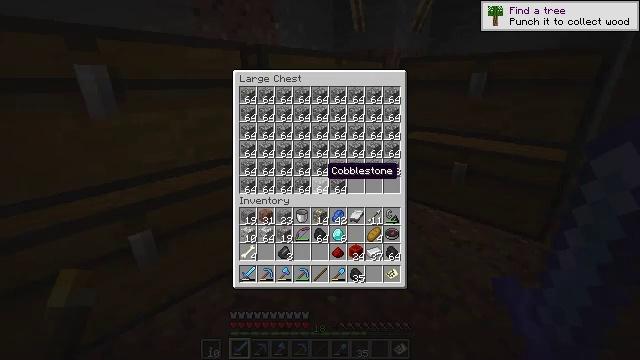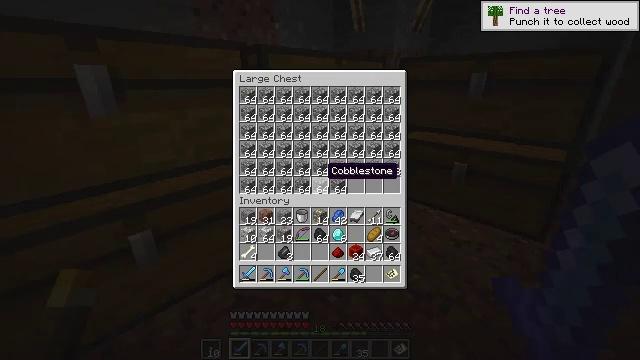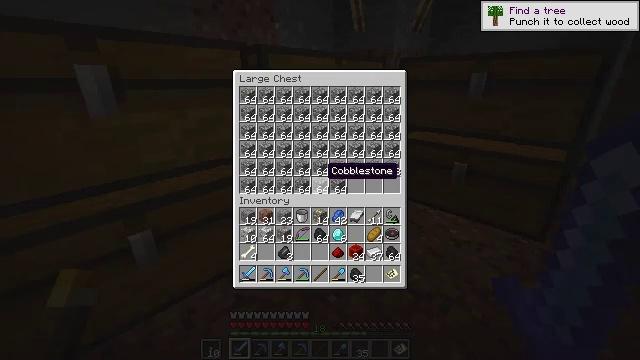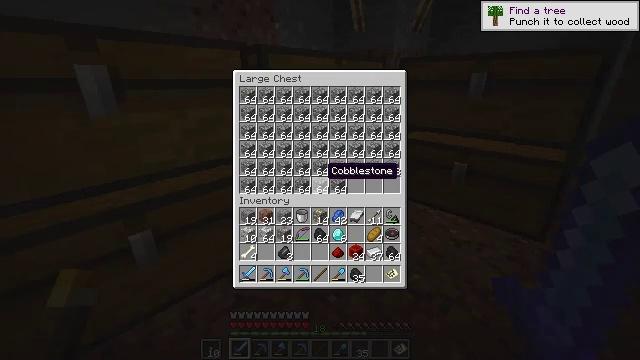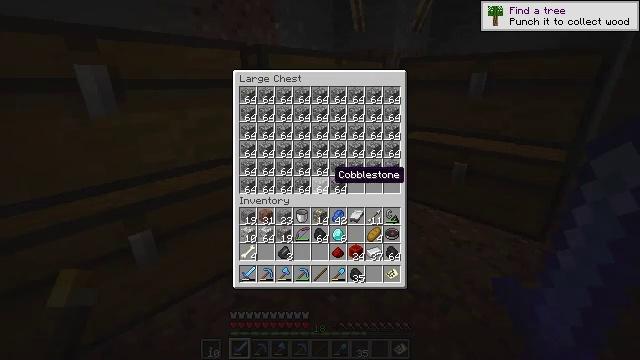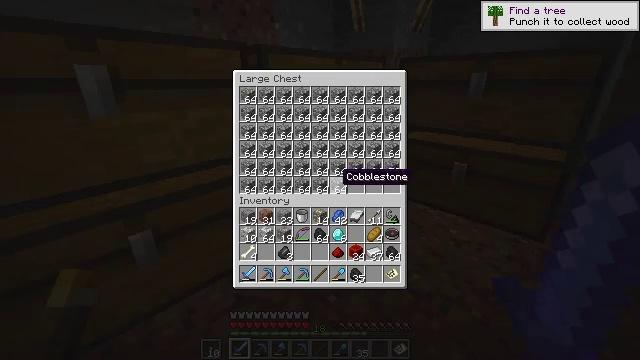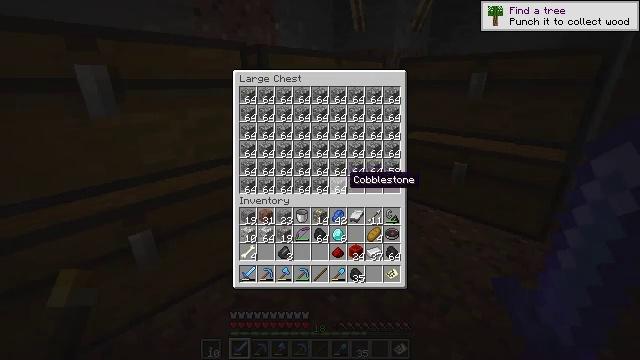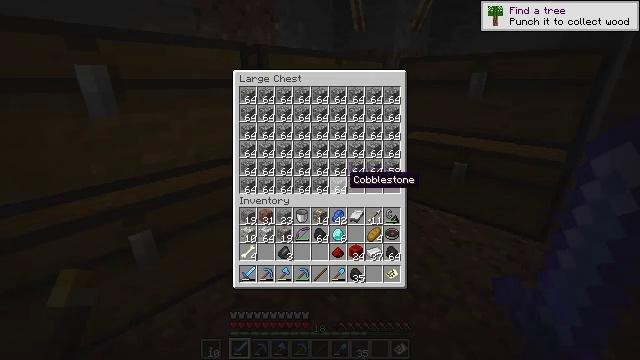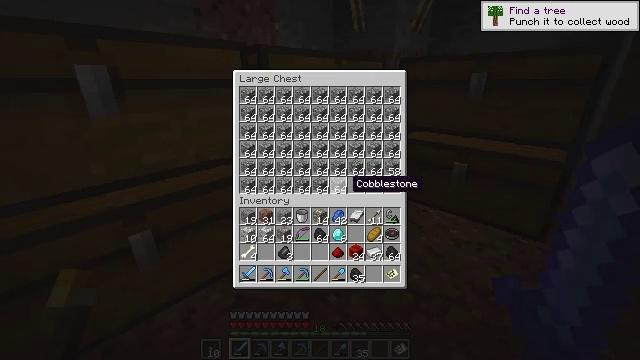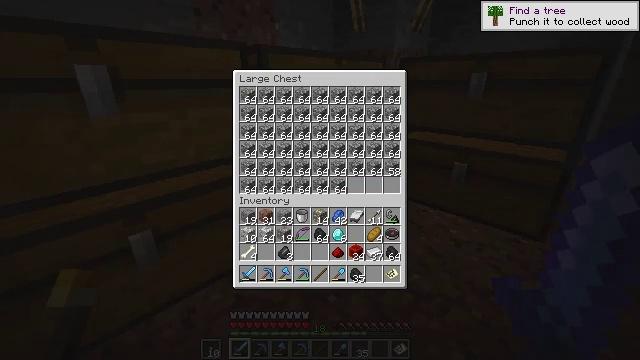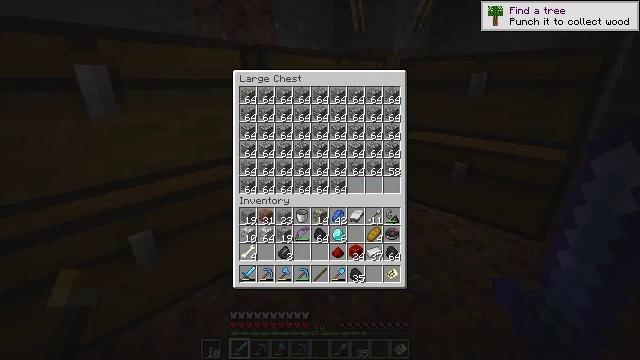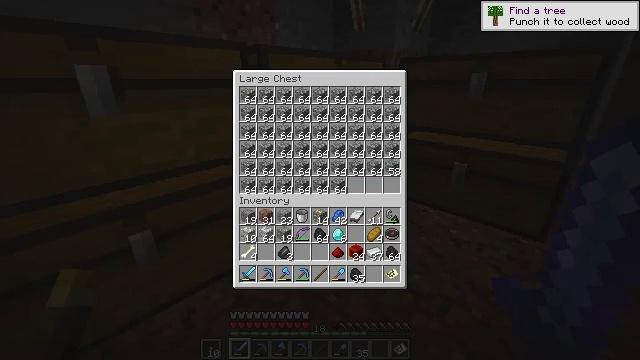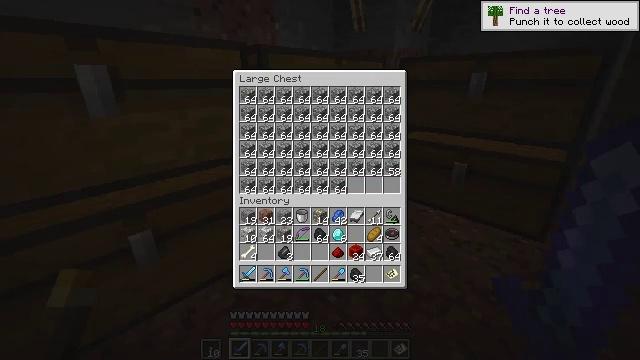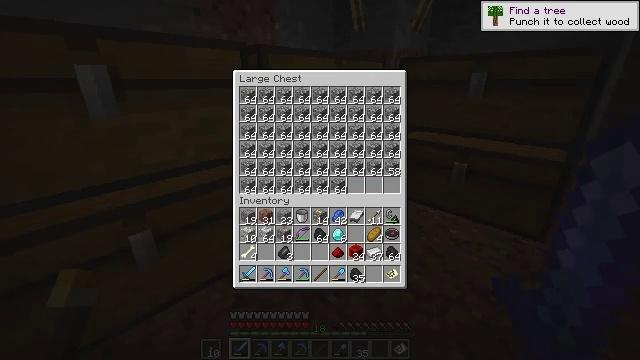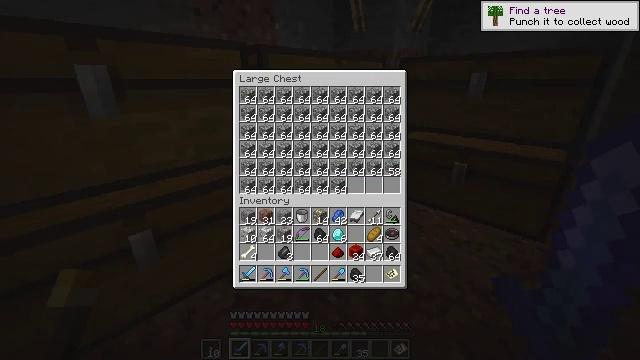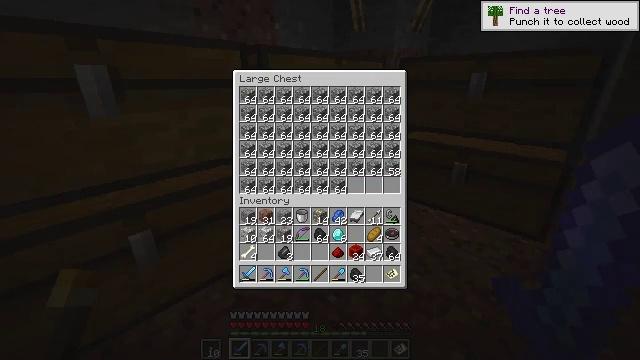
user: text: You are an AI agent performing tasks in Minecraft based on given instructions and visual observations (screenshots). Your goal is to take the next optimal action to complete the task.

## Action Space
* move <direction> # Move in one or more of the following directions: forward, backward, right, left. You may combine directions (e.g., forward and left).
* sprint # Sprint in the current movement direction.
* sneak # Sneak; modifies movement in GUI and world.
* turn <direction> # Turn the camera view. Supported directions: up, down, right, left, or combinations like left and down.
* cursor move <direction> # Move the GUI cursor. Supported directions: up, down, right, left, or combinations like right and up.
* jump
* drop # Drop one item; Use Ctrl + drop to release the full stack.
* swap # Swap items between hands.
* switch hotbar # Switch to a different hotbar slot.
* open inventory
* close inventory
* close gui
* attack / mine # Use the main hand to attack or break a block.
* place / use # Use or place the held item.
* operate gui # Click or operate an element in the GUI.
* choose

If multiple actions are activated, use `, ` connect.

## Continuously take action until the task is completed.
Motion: motion action
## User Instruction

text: Turn coal into a coal block using the crafting grid.
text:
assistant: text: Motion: no_op
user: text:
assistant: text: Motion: no_op
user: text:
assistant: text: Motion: no_op
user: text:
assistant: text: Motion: cursor move right
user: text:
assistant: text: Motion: cursor move right
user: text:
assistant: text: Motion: no_op
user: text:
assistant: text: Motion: no_op
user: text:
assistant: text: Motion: no_op
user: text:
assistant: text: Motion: no_op
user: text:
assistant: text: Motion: no_op
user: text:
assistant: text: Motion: no_op
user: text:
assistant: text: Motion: no_op
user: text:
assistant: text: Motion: no_op
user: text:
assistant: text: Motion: no_op
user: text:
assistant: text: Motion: no_op
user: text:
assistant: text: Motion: no_op
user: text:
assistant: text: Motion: no_op
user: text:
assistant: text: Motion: no_op
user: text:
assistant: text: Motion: no_op
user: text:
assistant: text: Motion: no_op
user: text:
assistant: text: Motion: no_op
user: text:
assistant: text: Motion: no_op
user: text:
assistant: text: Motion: no_op
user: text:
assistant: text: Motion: no_op
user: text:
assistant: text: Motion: cursor move left
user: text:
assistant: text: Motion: no_op
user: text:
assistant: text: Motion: no_op
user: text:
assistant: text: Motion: cursor move left and down
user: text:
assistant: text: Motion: no_op
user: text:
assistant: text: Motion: no_op